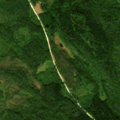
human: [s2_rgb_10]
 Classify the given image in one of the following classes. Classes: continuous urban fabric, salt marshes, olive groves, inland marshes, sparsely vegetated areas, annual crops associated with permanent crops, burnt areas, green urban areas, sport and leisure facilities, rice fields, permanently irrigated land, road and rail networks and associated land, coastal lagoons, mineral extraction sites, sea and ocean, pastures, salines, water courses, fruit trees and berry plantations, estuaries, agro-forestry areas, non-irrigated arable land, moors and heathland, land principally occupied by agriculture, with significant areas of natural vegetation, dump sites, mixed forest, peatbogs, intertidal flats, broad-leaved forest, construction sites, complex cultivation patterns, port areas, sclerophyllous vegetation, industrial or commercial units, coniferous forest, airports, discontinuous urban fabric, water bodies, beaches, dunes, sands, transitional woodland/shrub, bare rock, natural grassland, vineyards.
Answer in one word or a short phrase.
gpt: coniferous forest, mixed forest